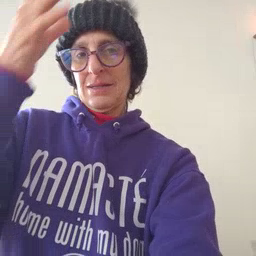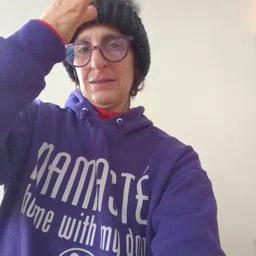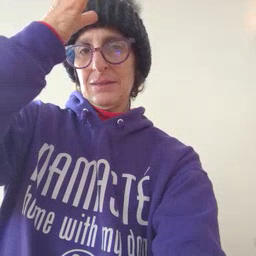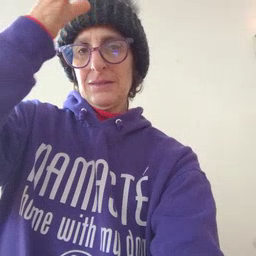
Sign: dad